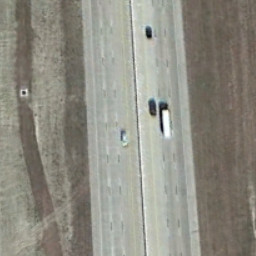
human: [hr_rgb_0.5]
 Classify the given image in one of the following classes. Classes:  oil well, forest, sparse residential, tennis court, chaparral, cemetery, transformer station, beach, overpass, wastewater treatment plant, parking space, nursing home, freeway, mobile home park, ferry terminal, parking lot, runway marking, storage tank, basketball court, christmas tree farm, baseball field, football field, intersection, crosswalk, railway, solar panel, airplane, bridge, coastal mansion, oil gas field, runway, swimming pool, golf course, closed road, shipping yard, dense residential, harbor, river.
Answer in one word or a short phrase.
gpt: freeway